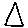
Label: triangle